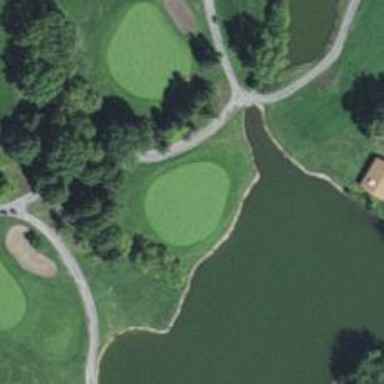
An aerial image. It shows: View of golf hole.